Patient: sex F, age 63
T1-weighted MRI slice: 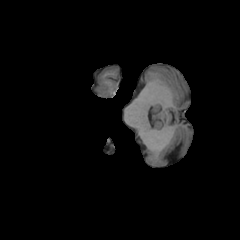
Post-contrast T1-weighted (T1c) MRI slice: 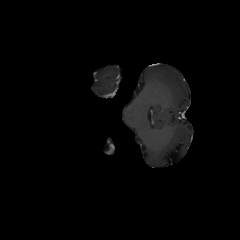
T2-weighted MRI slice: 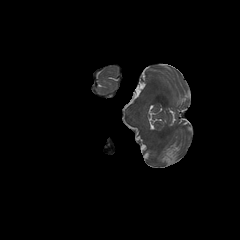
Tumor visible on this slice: no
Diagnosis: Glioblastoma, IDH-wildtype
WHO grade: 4